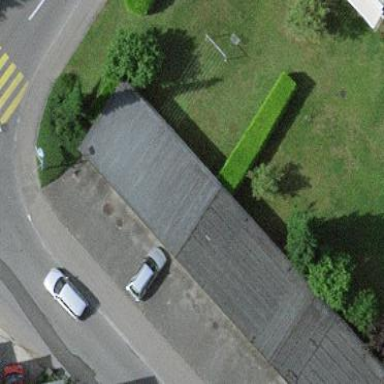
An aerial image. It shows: Group of garages.